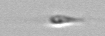
Label: flagellate_morphotype3